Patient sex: F
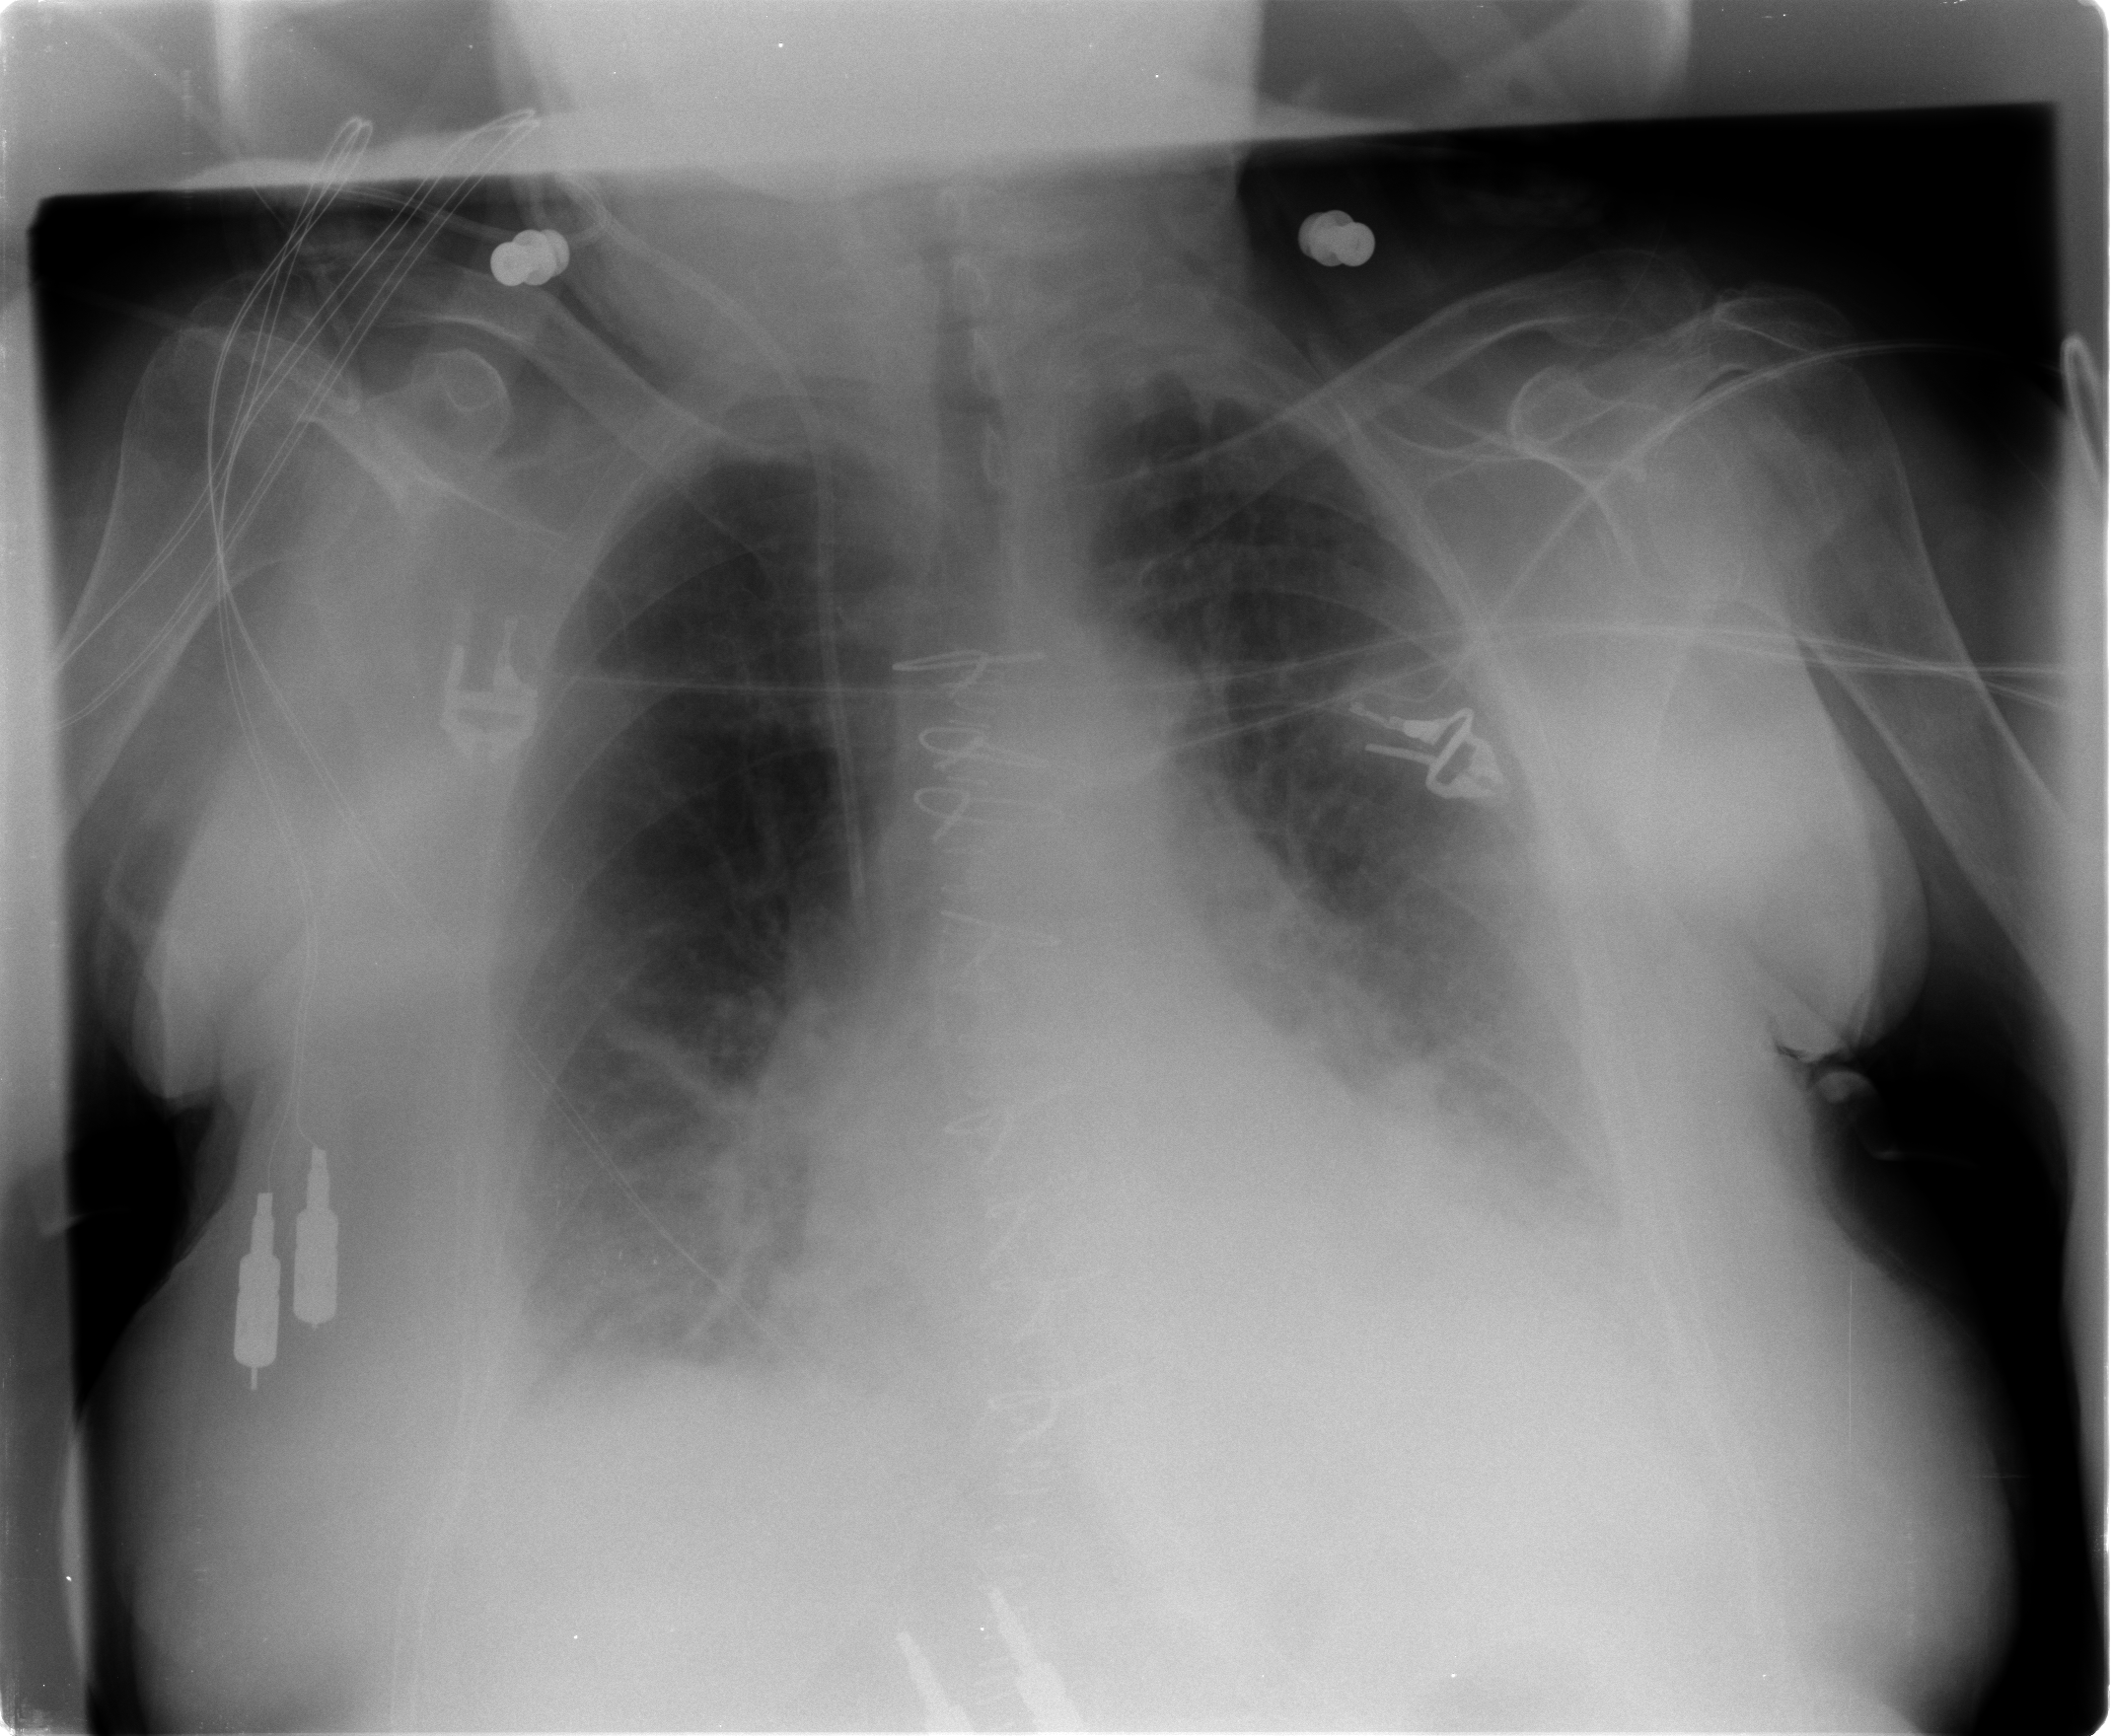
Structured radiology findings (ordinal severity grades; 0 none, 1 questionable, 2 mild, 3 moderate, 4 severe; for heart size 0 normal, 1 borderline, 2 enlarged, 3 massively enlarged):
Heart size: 2
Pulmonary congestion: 3
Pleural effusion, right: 1
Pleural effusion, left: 2
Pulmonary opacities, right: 2
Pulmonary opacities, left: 2
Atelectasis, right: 2
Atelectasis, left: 2